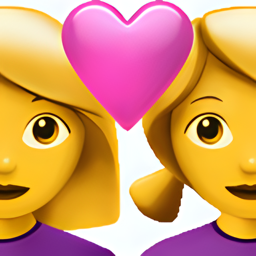
Name: couple with heart woman woman
Emoji: 👩‍❤️‍👩
Group: People & Body
Sub-group: family